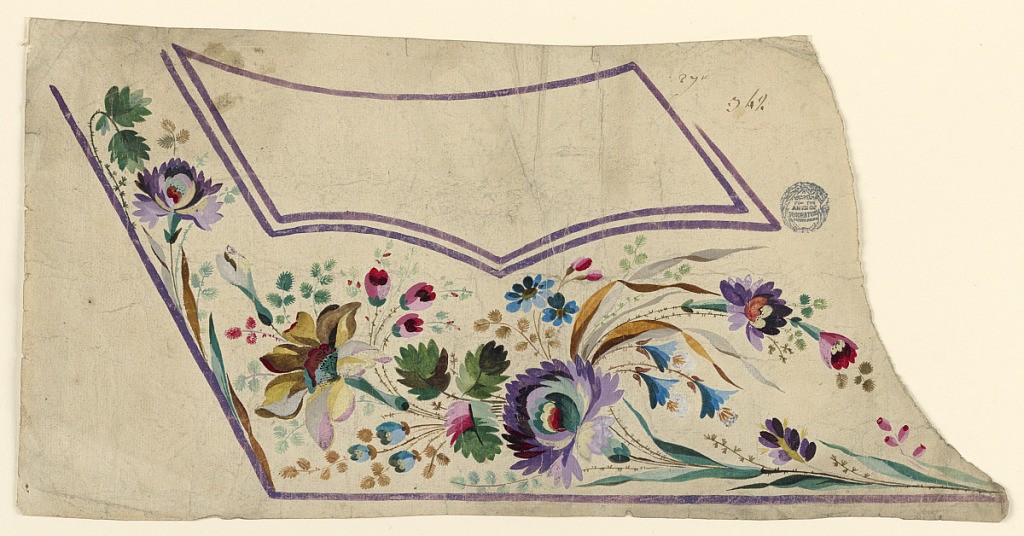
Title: Design for a Waistcoat
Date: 1780-1790
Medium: Various gouaches on paper
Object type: Drawing
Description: Design for the embroidery at the border of a man's waistcoat. Lilac edges. A bunch of flowers lies beneath the pocket. Boughs rise from the rising edge of the waistcoat.